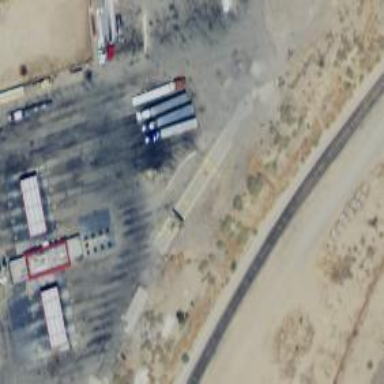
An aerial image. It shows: Weighbridge facility.